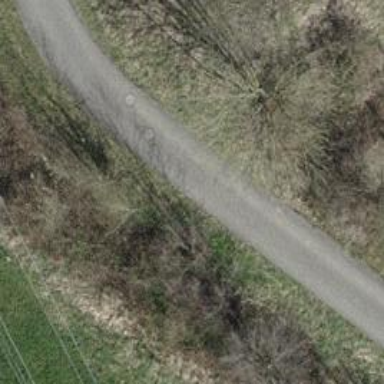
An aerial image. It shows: Well-maintained track road of grade 1.